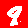
Digit: 9